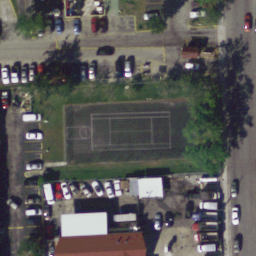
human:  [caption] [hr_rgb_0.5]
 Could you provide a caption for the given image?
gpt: A tennis court with many plants and lots of cars surrounded .

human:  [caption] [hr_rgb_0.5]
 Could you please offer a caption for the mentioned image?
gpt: There is a tennis court surrounded by lots of plants and cars .

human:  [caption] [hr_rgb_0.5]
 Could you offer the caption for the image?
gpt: A tennis court is surrounded by many plants and cars .

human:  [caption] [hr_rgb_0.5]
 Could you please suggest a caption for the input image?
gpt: This is a tennis court surrounded by many plants and cars .

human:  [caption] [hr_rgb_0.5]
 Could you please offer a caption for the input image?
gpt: There is a tennis court surrounded by lots of plants and cars .